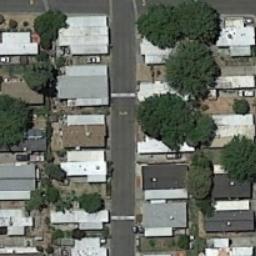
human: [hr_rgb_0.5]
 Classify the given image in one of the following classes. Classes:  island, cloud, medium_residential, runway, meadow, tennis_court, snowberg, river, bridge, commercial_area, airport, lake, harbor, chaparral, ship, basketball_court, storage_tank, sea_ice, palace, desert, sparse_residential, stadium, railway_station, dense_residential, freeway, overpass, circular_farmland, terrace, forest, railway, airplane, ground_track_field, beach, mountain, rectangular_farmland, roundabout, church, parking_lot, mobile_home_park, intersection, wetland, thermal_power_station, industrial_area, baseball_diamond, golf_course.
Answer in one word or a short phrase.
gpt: mobile_home_park